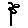
Label: flower